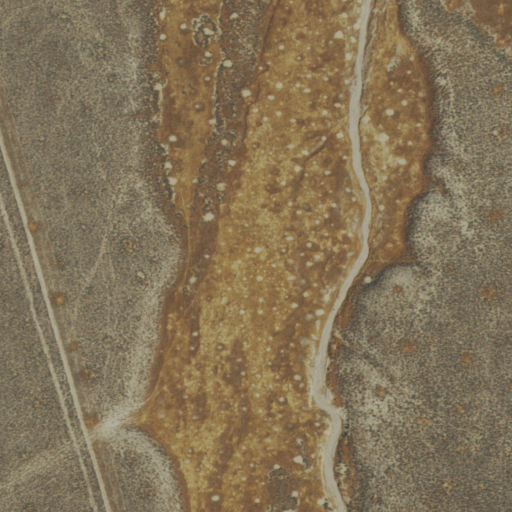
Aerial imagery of valley in Nevada named Sheep Pass Canyon containing shrub and grassland